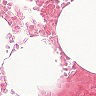
Metastatic tissue present: no